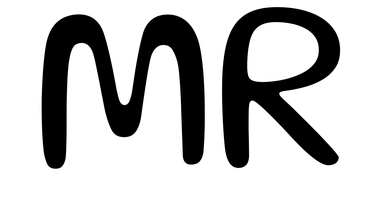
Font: Gluten_Light